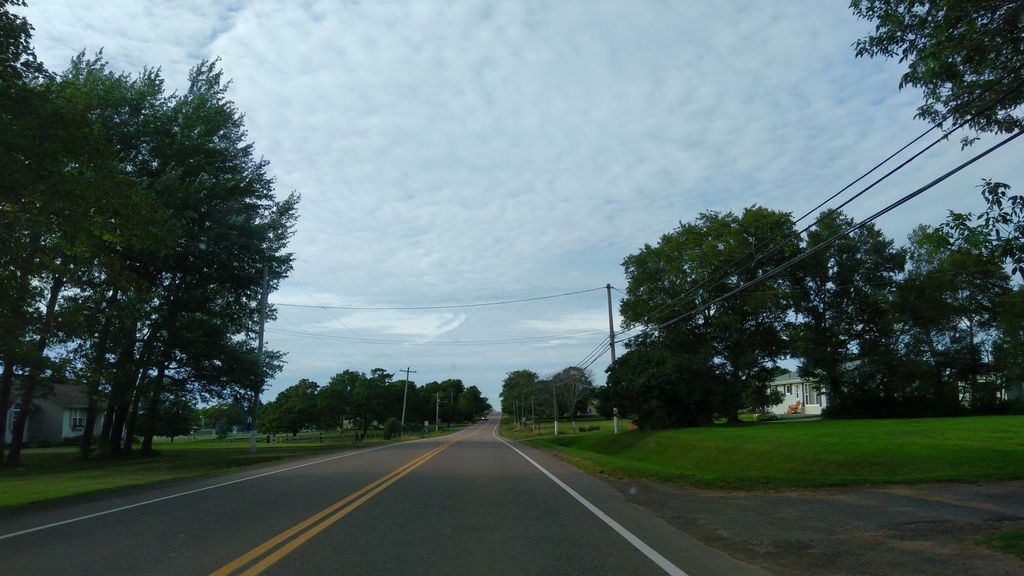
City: charlottetown